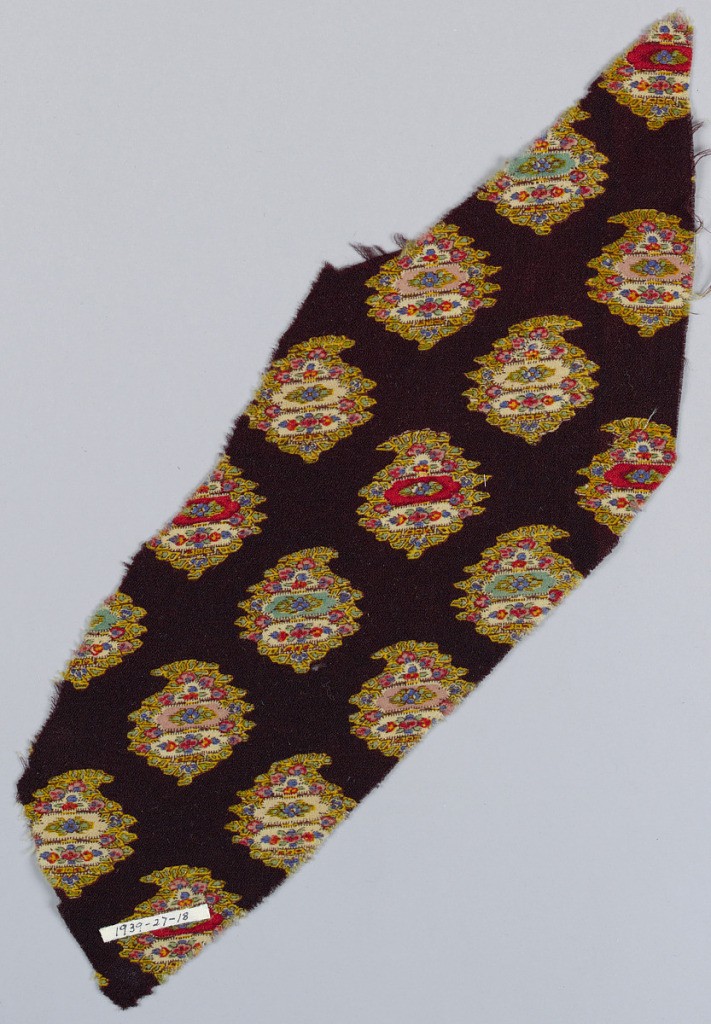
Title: Textile
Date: mid-19th century
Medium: wool Technique: printed
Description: Pattern of a cone-shaped ornament with polychrome flowers sprinkled on brown ground.